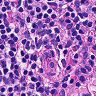
Metastatic tissue present: no